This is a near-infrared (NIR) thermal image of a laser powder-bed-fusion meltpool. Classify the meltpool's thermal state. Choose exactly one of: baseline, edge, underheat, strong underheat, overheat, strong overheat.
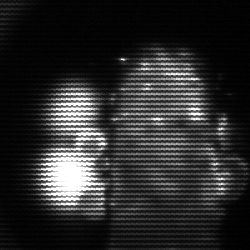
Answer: strong underheat